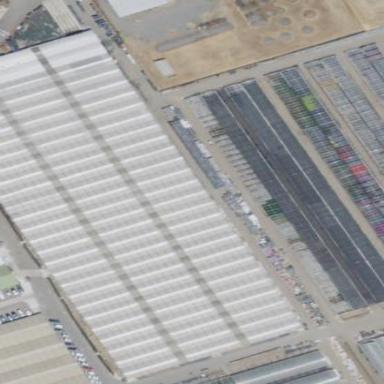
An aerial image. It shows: Greenhouse.